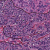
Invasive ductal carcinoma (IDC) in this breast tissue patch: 1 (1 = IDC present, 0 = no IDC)